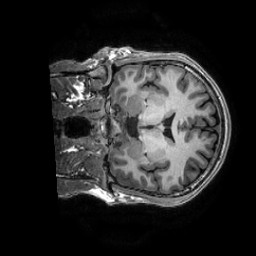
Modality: T1w
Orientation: coronal
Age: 31
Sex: male
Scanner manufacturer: ge
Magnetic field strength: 3 T
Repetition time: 0.0073 s
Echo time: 0.003 s